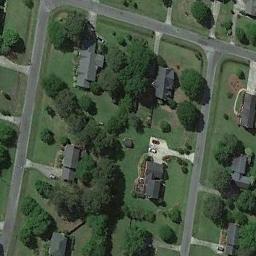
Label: medium_residential